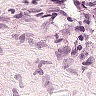
Metastatic tissue present: no